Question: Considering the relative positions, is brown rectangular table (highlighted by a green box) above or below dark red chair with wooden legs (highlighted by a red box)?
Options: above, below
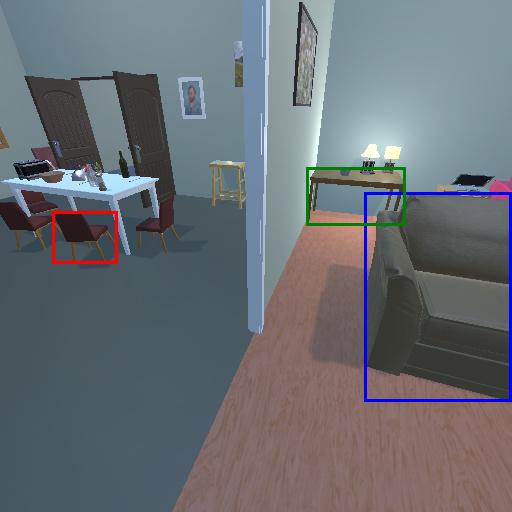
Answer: above